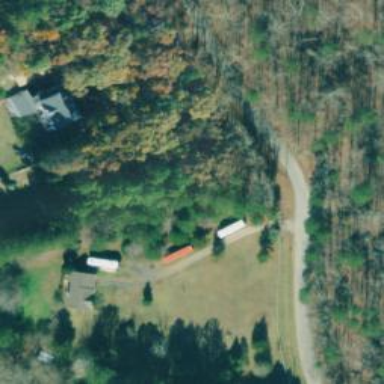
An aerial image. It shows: Driveway leading to service road.